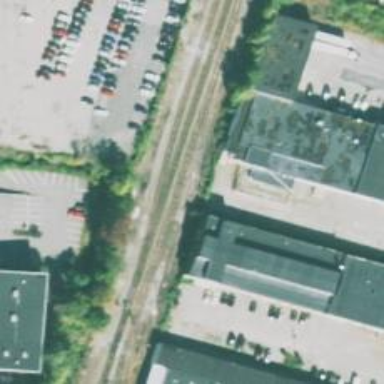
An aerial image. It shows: Railway junction.